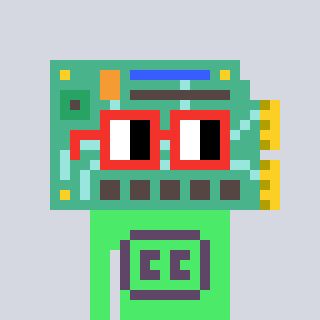
a pixel art character with square red glasses, a chipboard-shaped head and a teal-colored body on a cool background